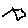
Label: hexagon